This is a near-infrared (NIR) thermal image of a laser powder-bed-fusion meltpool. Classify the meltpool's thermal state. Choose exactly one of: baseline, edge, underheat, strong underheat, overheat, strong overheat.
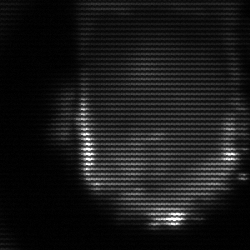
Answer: baseline